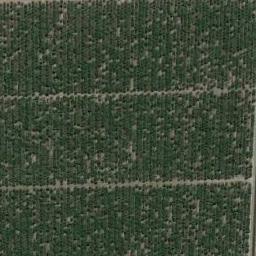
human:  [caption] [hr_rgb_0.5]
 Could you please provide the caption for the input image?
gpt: Three neatly arranged green rectangular farm fields .

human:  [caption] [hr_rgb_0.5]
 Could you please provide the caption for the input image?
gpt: Several green rectangular farmlands are arranged in neat rows .

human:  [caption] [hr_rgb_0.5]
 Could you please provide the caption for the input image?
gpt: There are lots of crops in rectangular farmlands .

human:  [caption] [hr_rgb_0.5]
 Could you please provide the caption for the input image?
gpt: There are some deep green rectangular farmland .

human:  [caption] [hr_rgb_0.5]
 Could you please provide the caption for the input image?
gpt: There are two paths between the green rectangular farmlands .